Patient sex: M
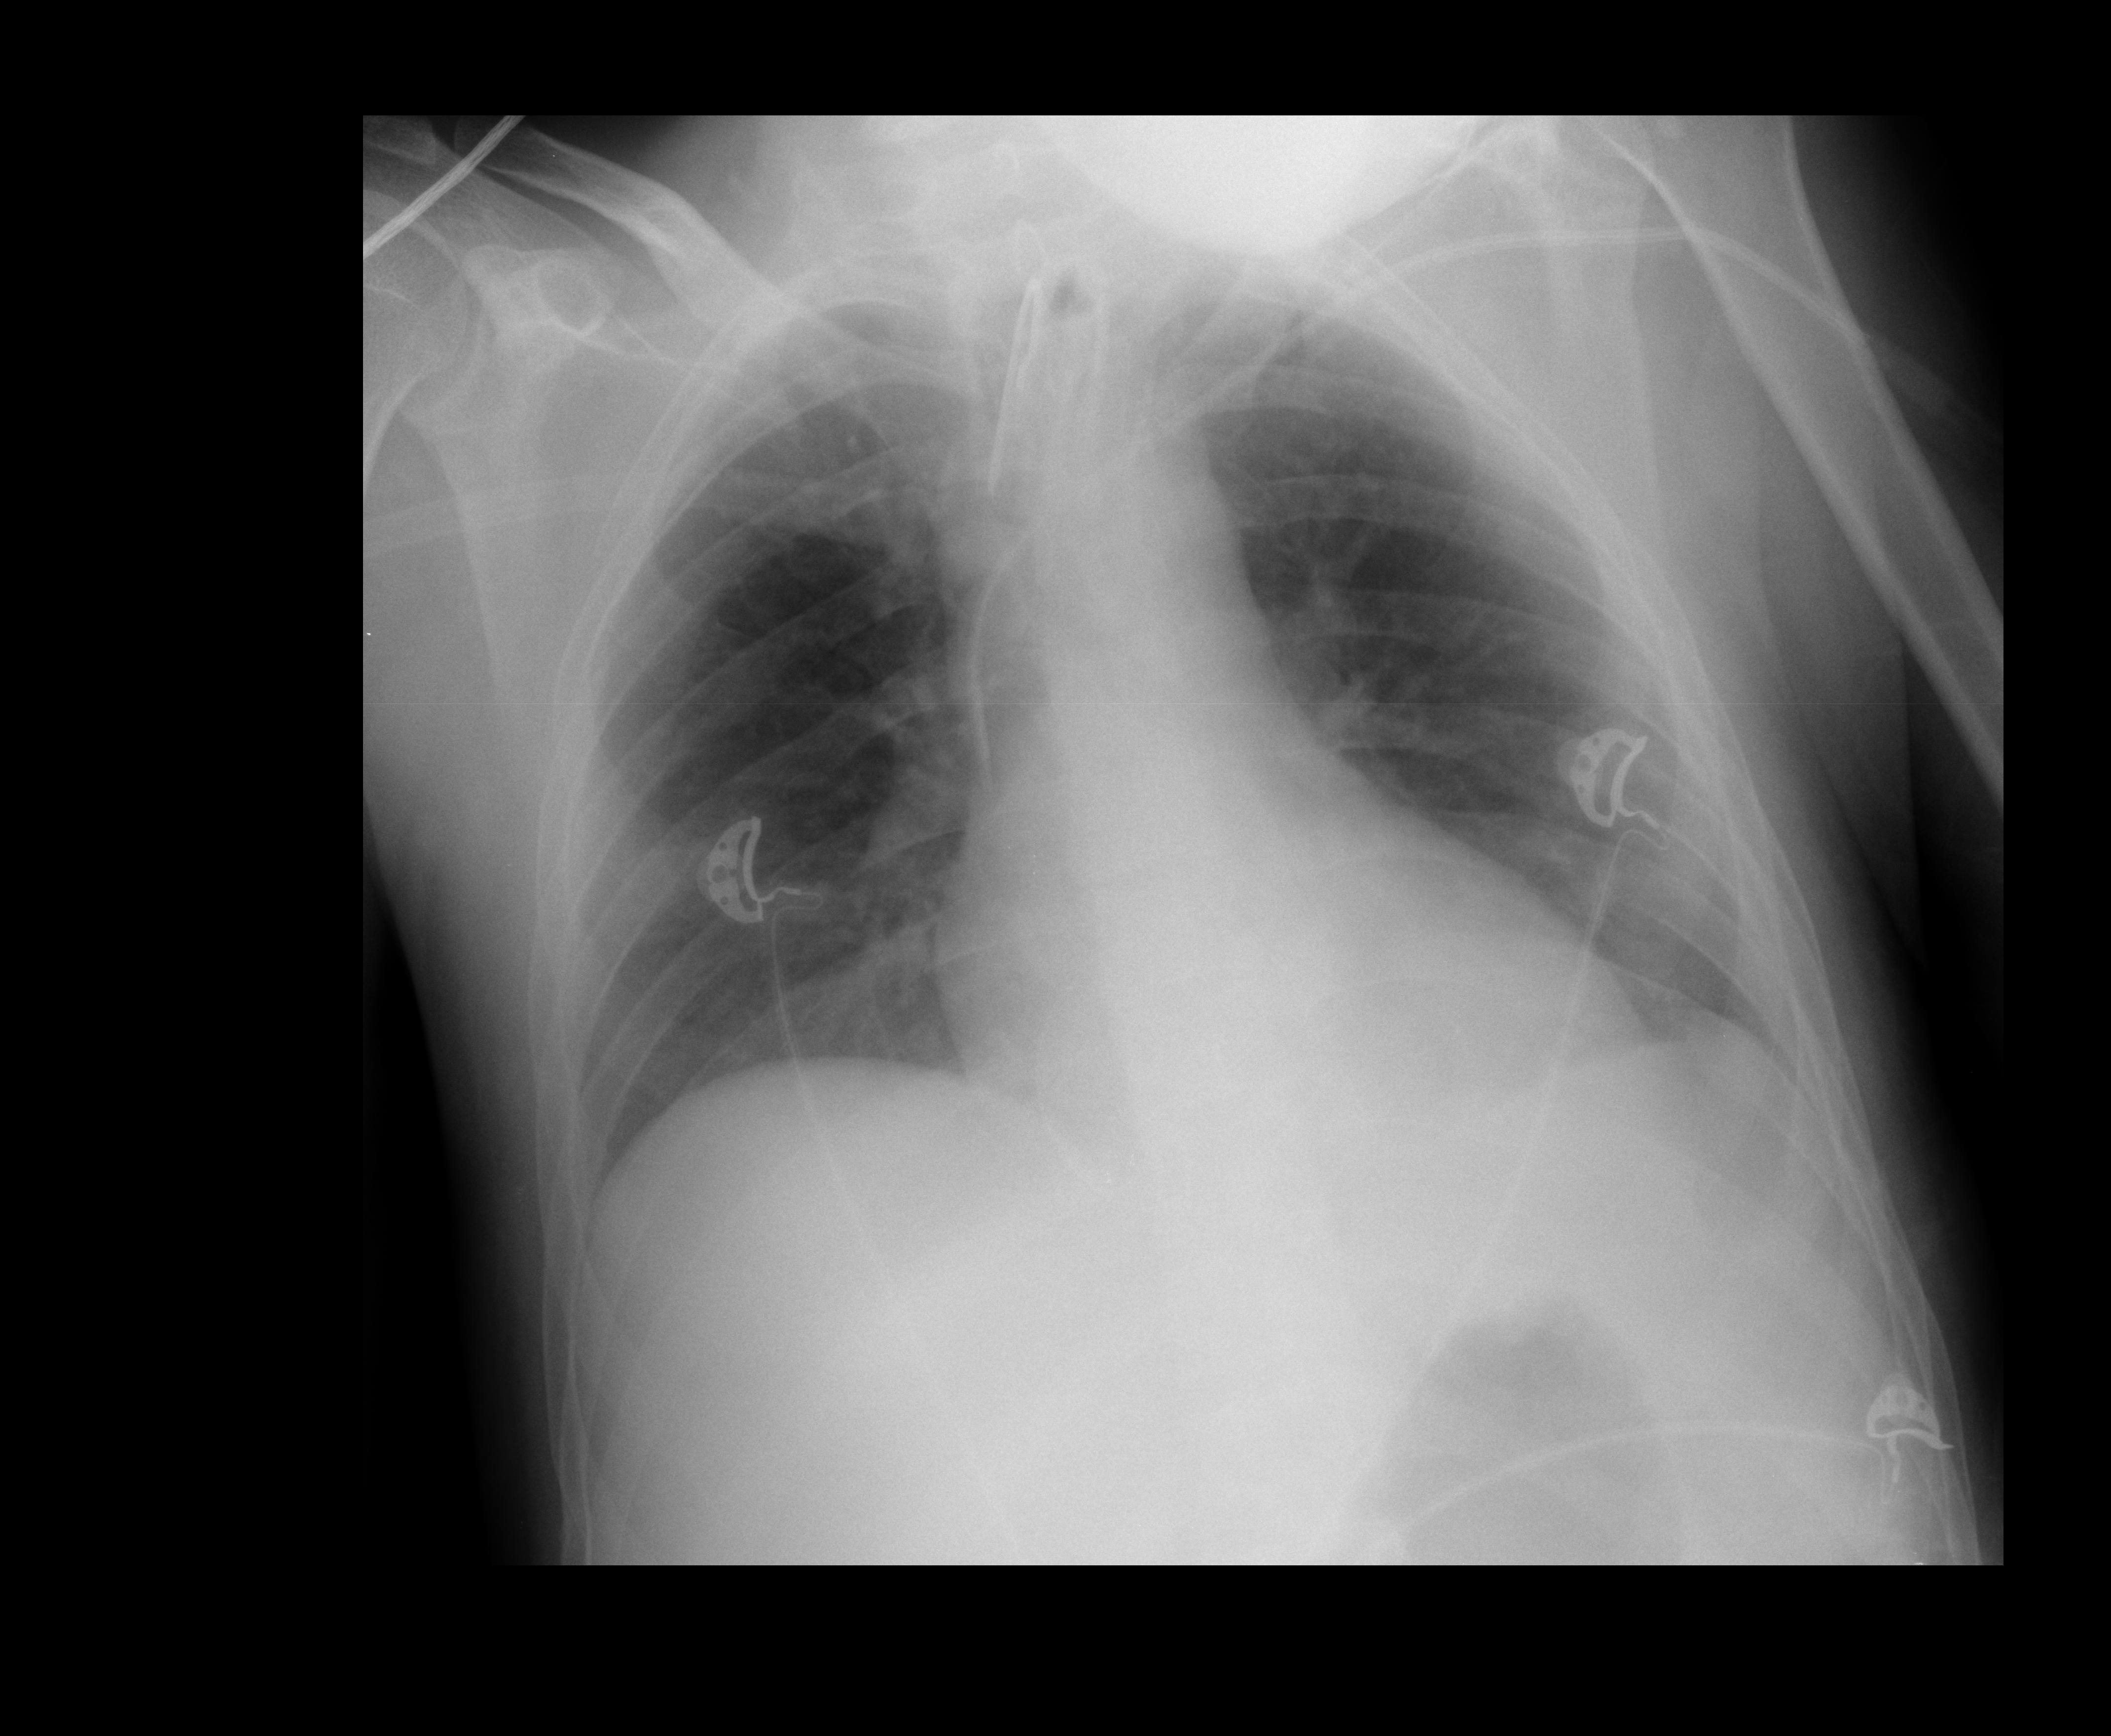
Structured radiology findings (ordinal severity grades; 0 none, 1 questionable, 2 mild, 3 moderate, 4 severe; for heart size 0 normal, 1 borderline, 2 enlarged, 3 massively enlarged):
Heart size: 0
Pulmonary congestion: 0
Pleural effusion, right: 0
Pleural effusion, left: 2
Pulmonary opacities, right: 0
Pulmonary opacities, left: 0
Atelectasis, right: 0
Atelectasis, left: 2